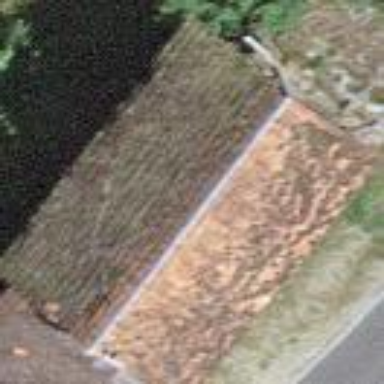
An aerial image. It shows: View of roof of building.